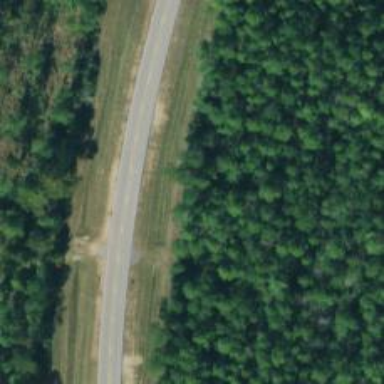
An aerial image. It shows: Primary highway.